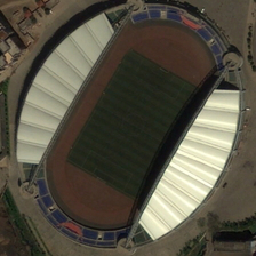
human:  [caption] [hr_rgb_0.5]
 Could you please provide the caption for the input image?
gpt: Big stadium seems a bit dark.

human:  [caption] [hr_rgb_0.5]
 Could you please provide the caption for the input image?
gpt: There are some buildings near the stadium.

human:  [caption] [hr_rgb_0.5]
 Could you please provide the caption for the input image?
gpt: The stadium seems a bit dark.

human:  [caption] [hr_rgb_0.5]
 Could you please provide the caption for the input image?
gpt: There are several buildings near the stadium.

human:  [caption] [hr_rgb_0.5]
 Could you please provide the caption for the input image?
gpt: several buildings are close to a stadium.